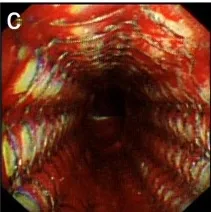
Bronchoscopic finding of tracheal Rhizopus Oryzae infection before and after treatment. (C) Airway stent placement to maintain luminal patency.
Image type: endoscopy (airway_endoscopy)